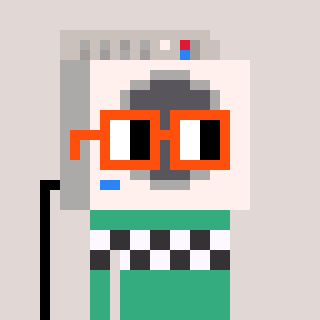
a pixel art character with square orange glasses, a washing machine-shaped head and a teal-colored body on a warm background